Interaction volume radius: 10 \u00c5
Interaction volume height: 10 \u00c5
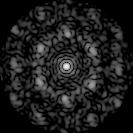
Disorder parameter: 0.6452